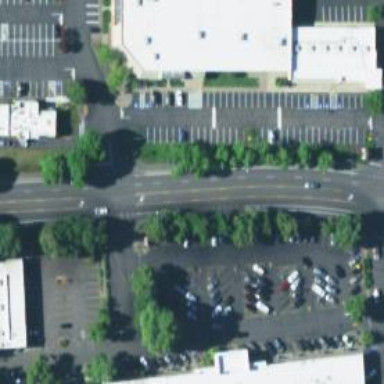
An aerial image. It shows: Parking space.